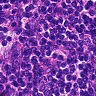
Metastatic tissue present: no